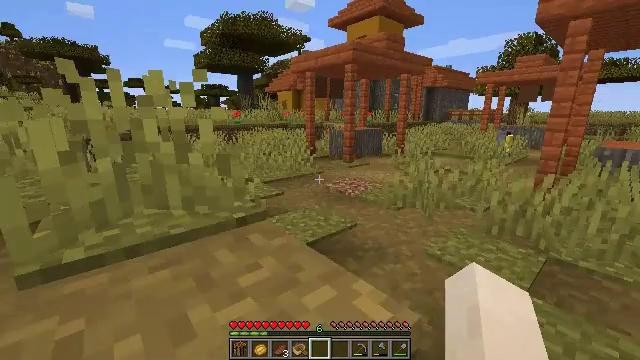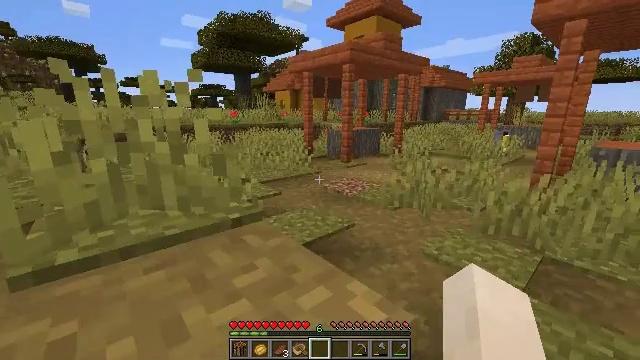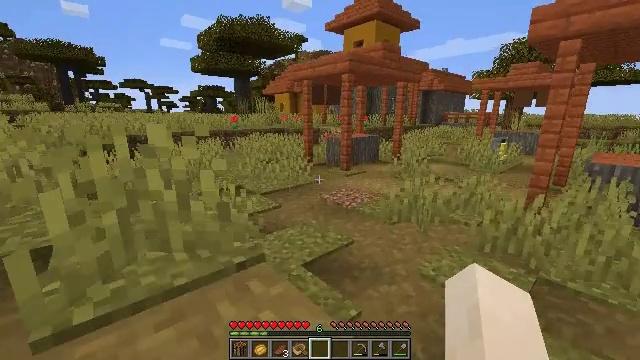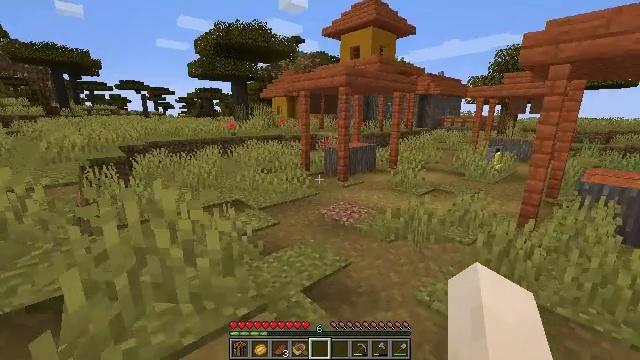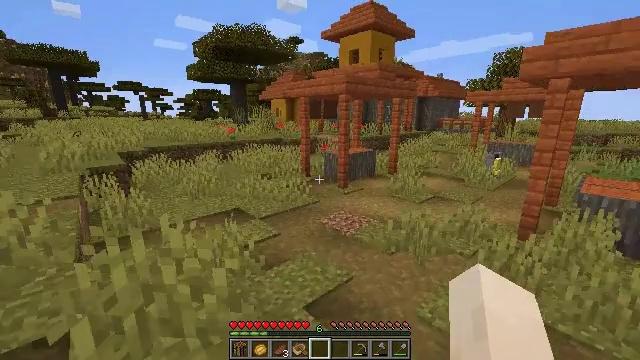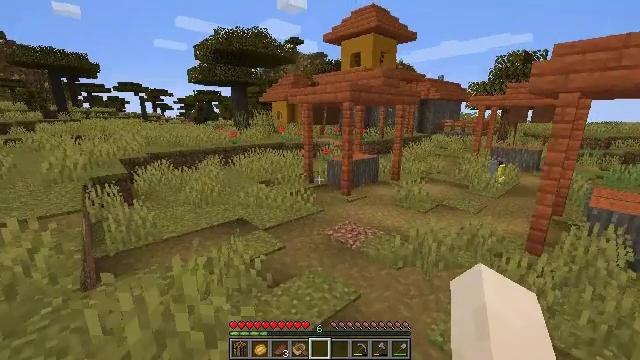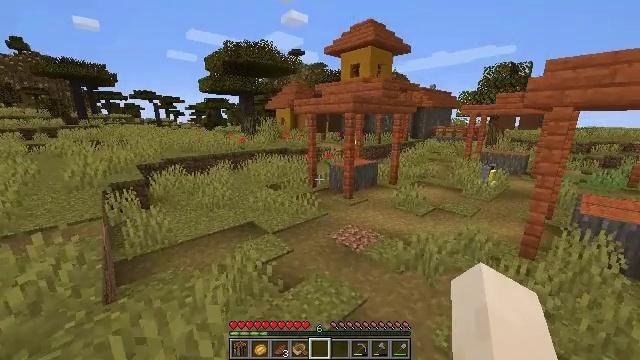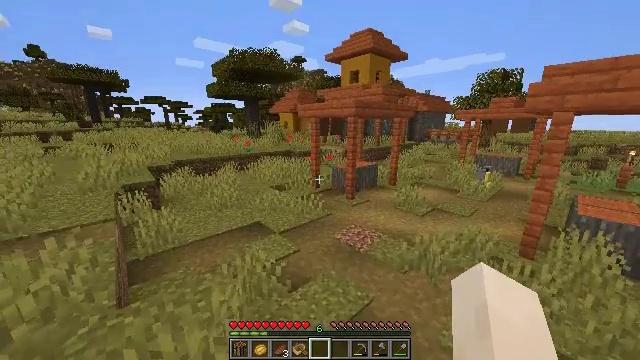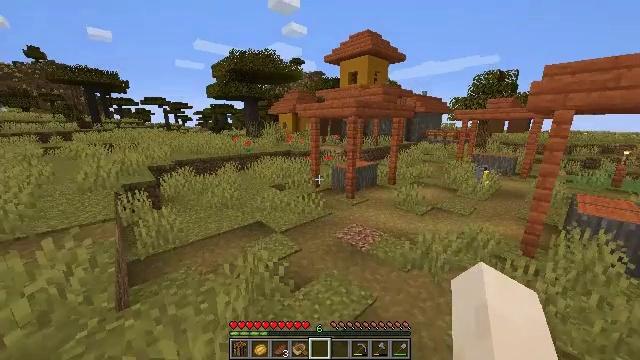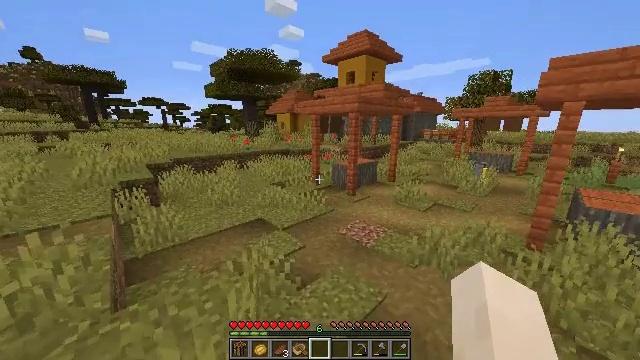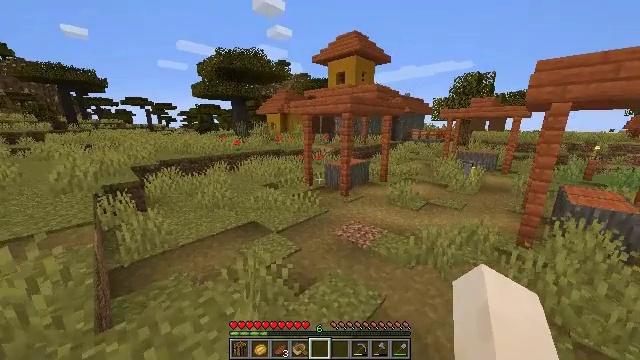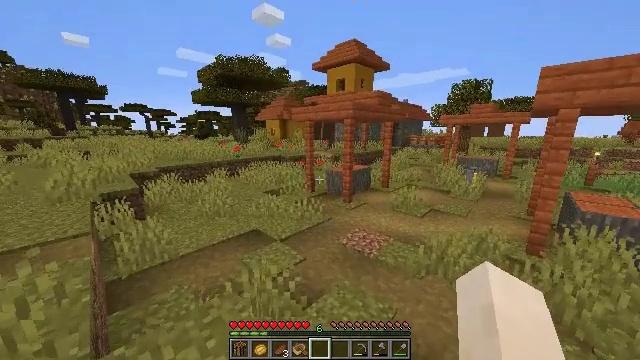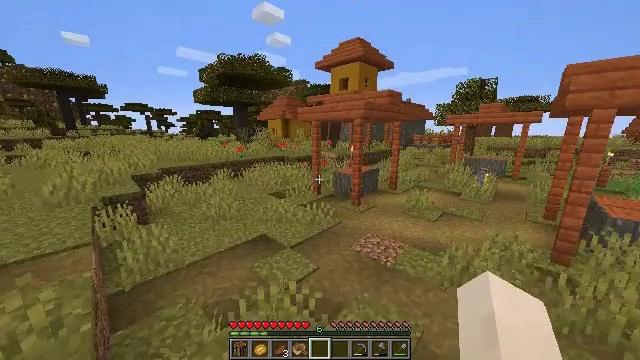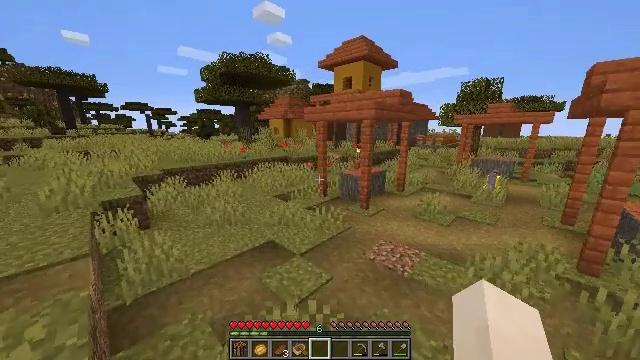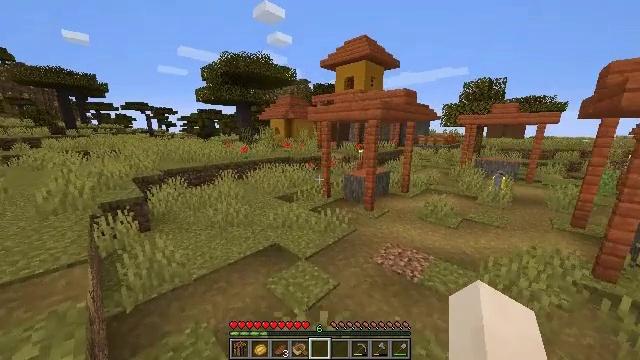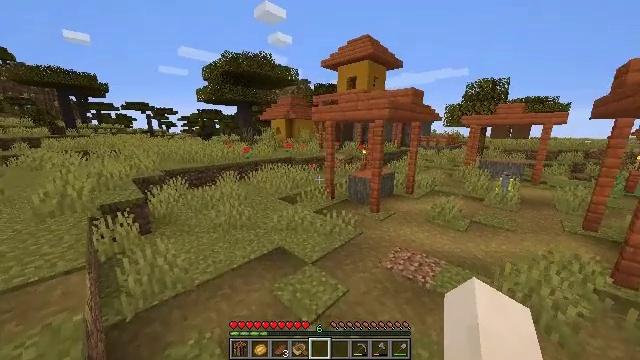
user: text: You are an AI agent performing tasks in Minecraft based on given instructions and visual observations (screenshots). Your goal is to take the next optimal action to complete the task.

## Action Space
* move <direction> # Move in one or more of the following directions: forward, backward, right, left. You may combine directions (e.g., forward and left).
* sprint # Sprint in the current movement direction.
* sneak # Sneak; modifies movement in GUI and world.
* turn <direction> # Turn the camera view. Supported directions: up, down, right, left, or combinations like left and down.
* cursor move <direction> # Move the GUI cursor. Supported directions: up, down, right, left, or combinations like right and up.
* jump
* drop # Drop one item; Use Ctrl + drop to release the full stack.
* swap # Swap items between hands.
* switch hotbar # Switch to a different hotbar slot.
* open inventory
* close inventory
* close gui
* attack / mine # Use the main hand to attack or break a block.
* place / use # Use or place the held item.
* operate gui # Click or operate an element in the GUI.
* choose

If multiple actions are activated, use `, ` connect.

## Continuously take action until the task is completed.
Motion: motion action
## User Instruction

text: Mine the acacia fence.
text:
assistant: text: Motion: move forward and move left, sprint
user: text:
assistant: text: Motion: move forward and move left, sprint, jump
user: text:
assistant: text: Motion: move forward and move left, sprint, jump
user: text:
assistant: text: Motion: move forward and move left, sprint, jump
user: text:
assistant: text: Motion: move forward and move left, sprint, jump
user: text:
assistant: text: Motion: move forward and move left, sprint
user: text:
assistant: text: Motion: move forward and move left, sprint
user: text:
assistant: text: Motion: move forward and move left, sprint
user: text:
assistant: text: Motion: move forward and move left, sprint
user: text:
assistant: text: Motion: move forward and move left, sprint, turn right
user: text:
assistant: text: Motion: move forward and move left, sprint, turn up
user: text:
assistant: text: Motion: move forward and move left, sprint
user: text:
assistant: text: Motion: move forward and move left, sprint
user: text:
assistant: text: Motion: move forward and move left, sprint
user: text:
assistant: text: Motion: move forward and move left, sprint
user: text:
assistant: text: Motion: move forward and move left, sprint
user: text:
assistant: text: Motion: move forward and move left, sprint
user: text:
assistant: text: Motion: move forward and move left, sprint
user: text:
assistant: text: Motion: move forward and move left, sprint, turn right and up, jump
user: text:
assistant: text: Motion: move forward and move left, sprint, jump
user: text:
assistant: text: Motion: move forward and move left, sprint, jump
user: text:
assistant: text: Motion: move forward and move left, sprint, jump
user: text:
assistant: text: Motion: move forward and move left, sprint, jump
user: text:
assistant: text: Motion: move forward and move left, sprint, jump
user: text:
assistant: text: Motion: move forward and move left, sprint, jump
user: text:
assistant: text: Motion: move forward and move left, sprint, jump
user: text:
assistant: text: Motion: move forward and move left, sprint, jump
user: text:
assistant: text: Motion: move forward, sprint, jump
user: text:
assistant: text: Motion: move forward, sprint, jump
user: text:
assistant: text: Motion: move forward, sprint, turn right, jump